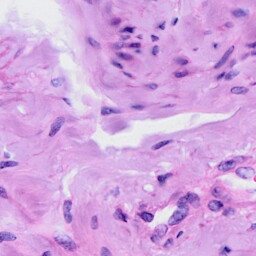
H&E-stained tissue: Cervix